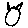
Label: cat